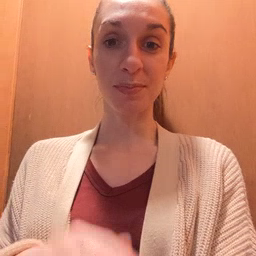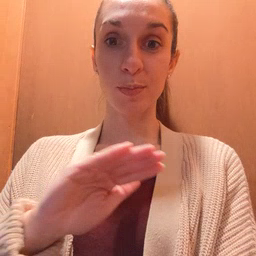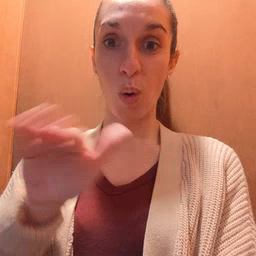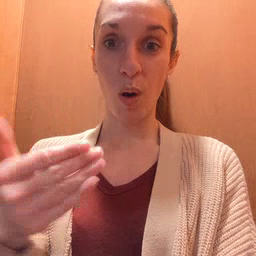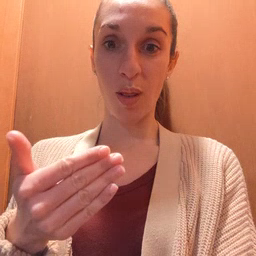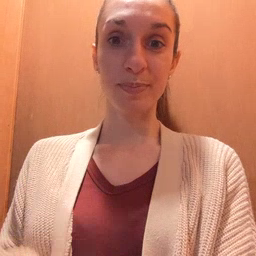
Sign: all